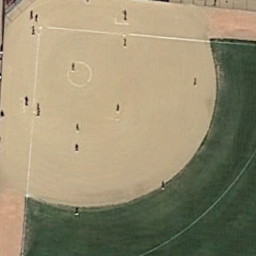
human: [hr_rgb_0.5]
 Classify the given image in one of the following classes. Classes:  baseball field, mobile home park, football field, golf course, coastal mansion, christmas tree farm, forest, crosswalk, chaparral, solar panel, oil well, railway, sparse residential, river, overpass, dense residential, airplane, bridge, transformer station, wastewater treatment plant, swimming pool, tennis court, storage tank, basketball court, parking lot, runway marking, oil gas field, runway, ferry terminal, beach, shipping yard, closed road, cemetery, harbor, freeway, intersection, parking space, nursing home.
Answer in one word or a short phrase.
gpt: baseball field